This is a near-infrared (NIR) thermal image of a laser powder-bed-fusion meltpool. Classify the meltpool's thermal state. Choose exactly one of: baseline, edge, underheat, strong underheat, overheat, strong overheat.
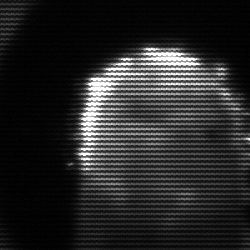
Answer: baseline